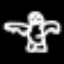
Label: angel